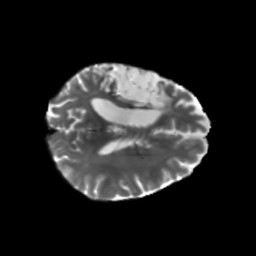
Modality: T2w
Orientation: axial
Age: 56
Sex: female
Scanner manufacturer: siemens
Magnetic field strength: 3 T
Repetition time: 5.25 s
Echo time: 0.08 s